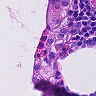
Metastatic tissue present: no